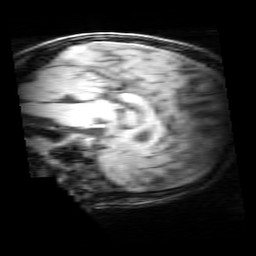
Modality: MP2RAGE
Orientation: sagittal
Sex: male
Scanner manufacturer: siemens
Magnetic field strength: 3 T
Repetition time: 5 s
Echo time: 0.00368 s